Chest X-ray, PA view. Patient: 70 years old, sex M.
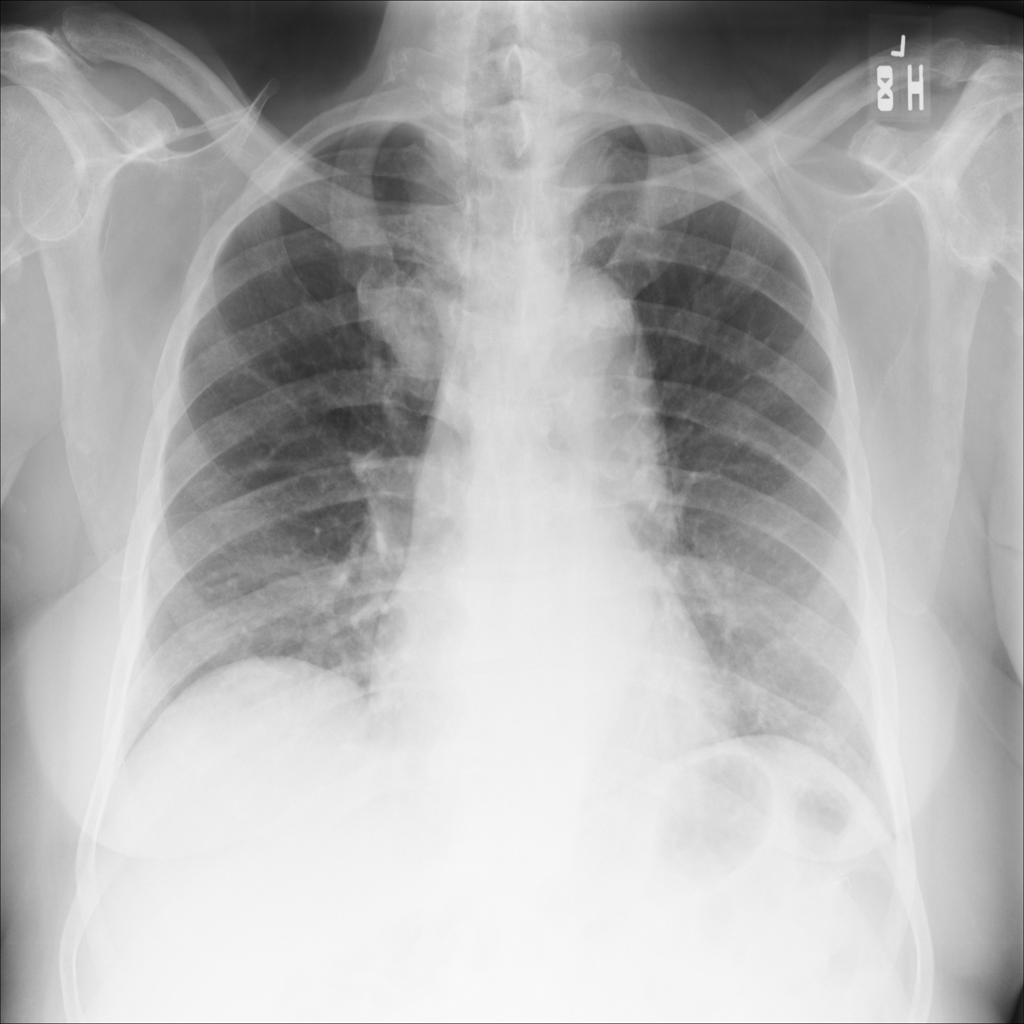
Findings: No Finding